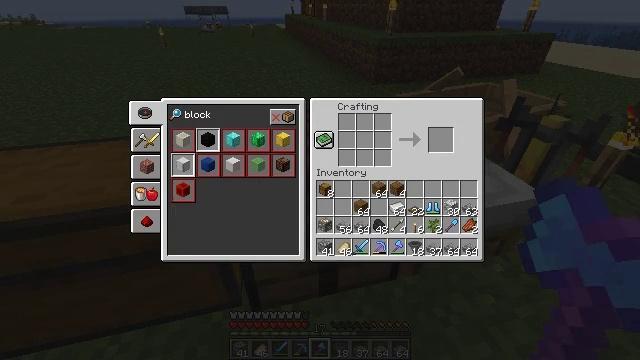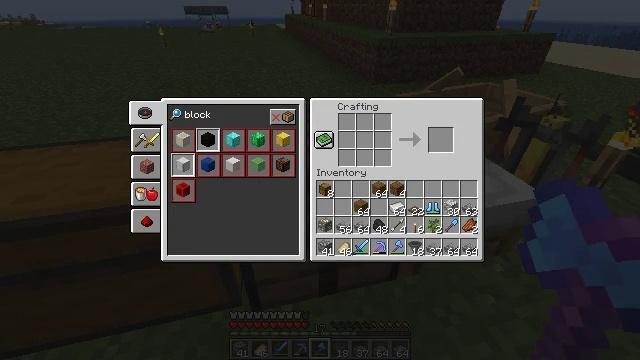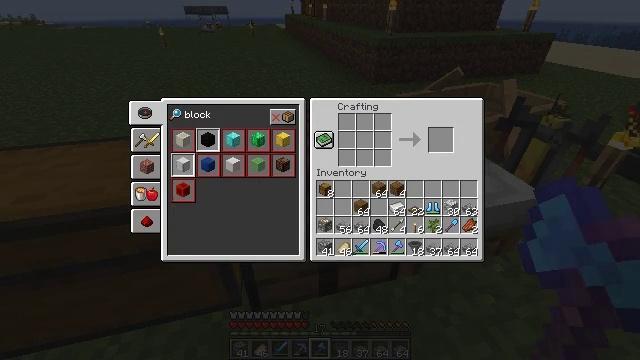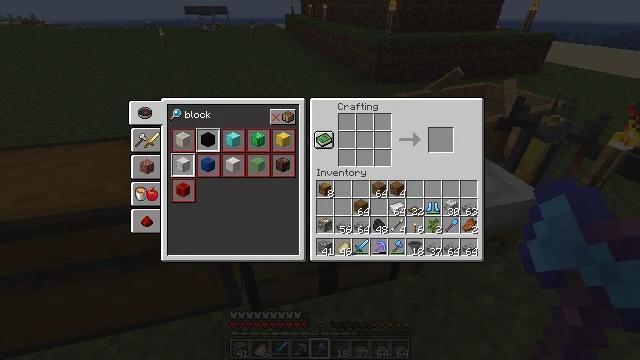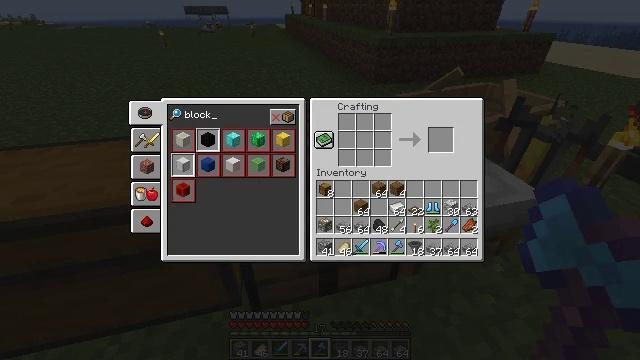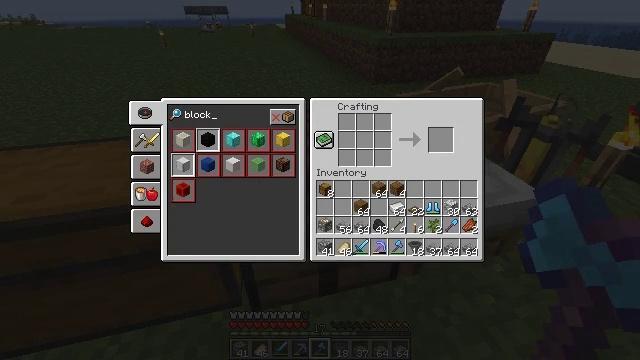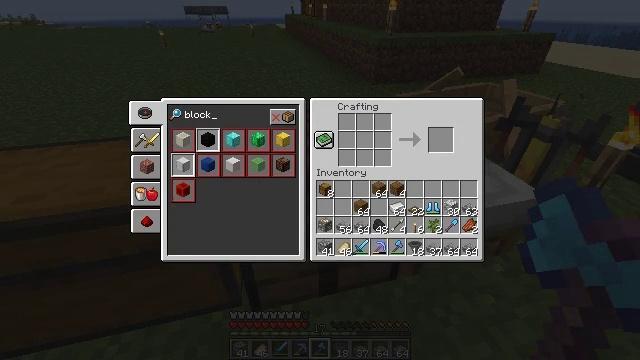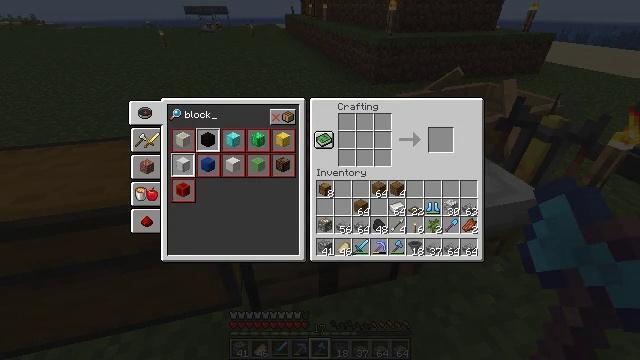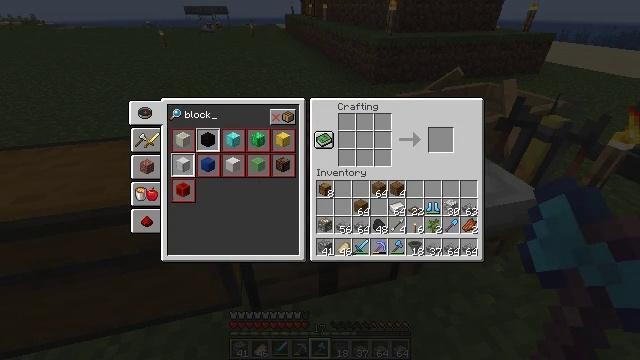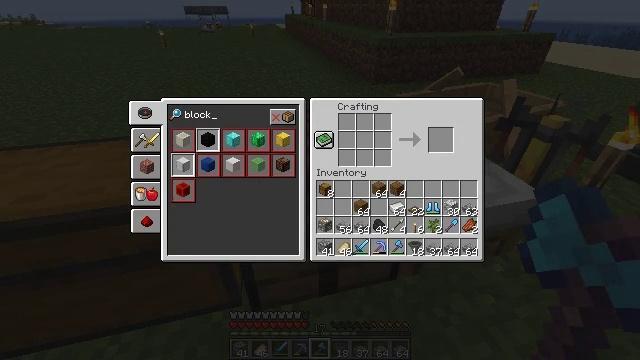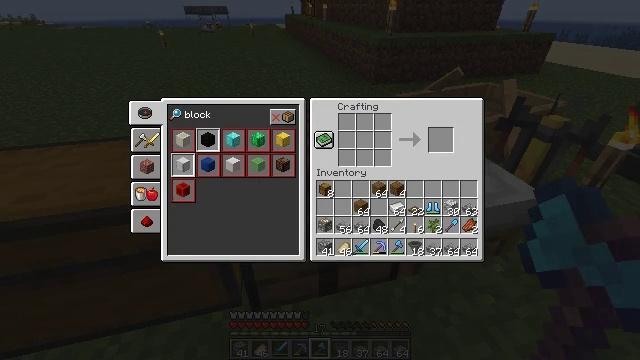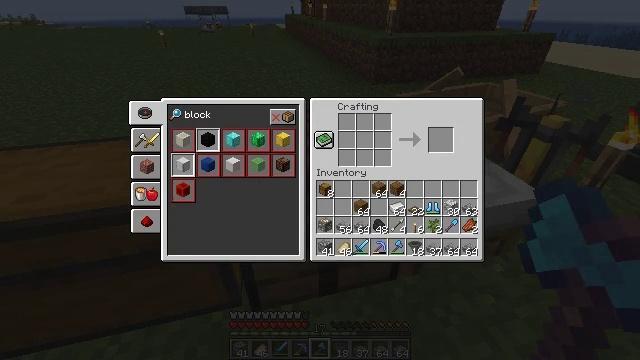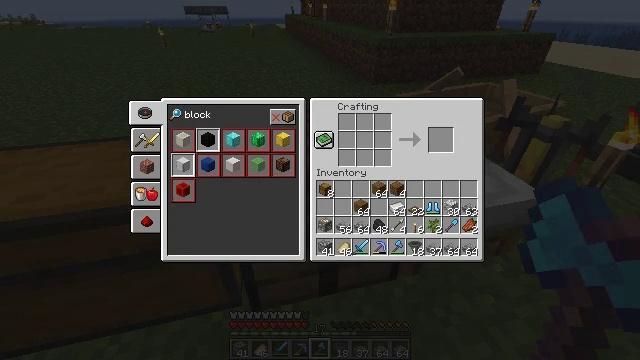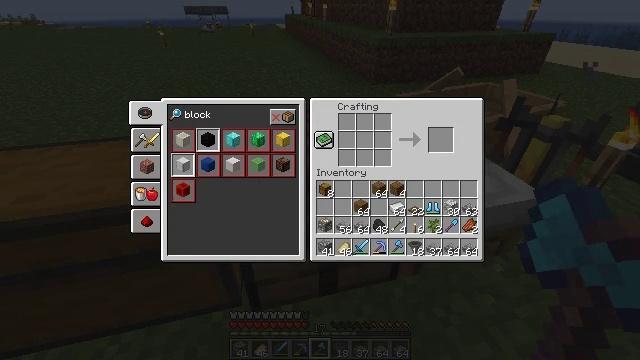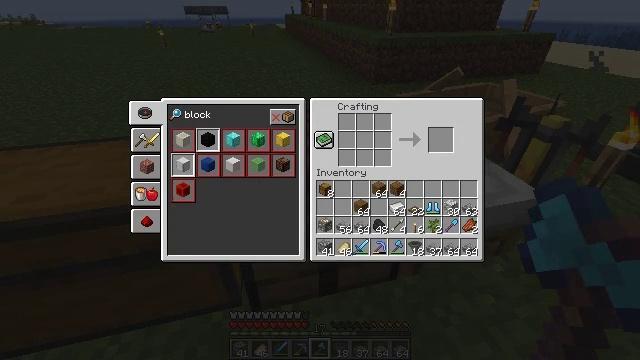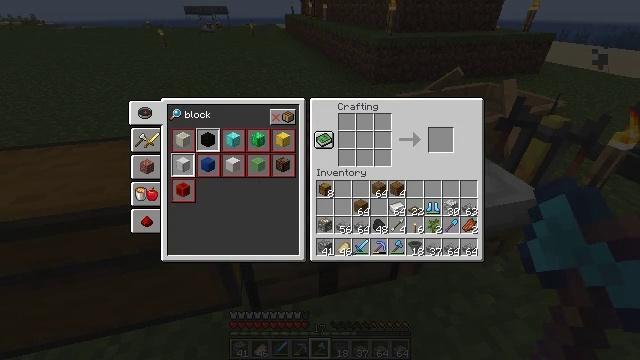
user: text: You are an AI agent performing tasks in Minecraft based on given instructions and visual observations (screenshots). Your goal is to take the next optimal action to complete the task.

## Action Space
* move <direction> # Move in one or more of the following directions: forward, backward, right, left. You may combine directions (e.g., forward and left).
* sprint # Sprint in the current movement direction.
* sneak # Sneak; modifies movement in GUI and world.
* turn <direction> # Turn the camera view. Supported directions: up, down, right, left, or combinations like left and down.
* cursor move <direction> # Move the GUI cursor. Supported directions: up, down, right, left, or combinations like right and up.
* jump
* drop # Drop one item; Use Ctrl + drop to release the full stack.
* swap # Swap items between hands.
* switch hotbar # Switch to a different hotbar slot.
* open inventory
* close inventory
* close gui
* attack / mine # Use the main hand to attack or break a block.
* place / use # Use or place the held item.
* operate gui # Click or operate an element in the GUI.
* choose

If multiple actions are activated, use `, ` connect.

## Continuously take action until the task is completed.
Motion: motion action
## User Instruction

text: Make an iron block at the crafting table.
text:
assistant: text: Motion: no_op
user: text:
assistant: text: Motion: no_op
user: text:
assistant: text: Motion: no_op
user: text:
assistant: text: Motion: no_op
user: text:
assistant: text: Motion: no_op
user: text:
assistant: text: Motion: no_op
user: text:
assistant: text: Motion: no_op
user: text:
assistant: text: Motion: no_op
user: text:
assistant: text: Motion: no_op
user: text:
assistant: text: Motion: no_op
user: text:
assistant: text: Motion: no_op
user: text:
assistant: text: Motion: no_op
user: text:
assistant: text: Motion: no_op
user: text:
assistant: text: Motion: no_op
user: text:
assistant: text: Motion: no_op
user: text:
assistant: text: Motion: no_op
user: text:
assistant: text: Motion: no_op
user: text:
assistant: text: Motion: no_op
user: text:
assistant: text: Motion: no_op
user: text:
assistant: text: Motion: sneak
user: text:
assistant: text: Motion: sneak, cursor move left and down
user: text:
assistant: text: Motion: sneak, cursor move left and down
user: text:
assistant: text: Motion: sneak
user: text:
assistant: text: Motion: sneak, cursor move left
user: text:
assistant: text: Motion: sneak, cursor move left
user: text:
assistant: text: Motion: sneak
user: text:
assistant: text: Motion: sneak
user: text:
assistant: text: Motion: sneak
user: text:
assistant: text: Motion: sneak
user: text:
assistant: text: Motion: sneak, operate gui